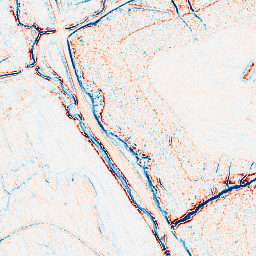
Category: edge_preserving
Decomposition family: anisotropic_diffusion
Decomposition parameters: iterations: 10
kappa: 100
gamma: 0.1
Upsampling method: lanczos
Upsampling parameters: scale: 2
Upsampling scale: 2